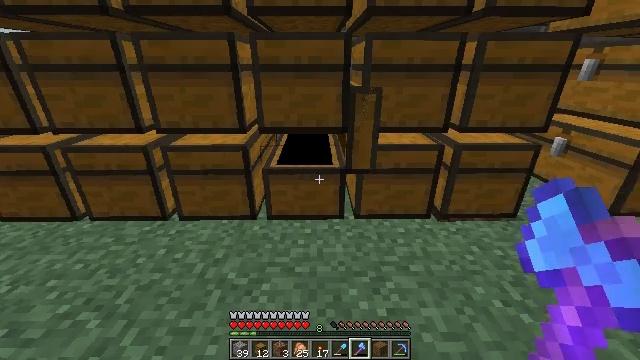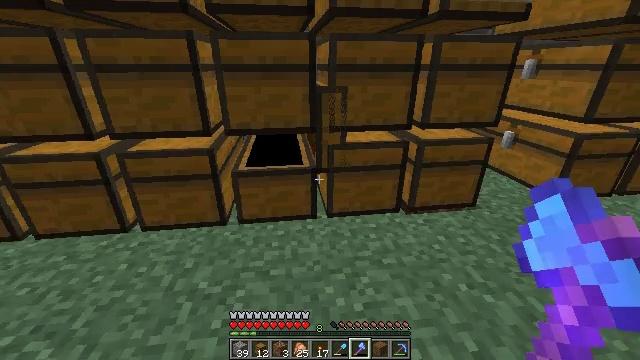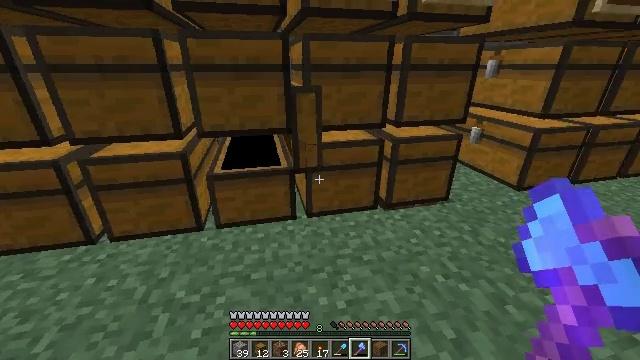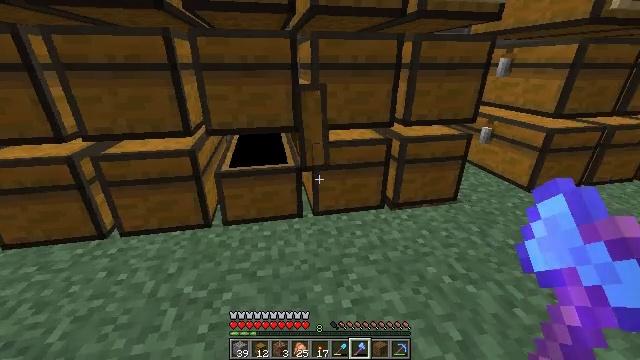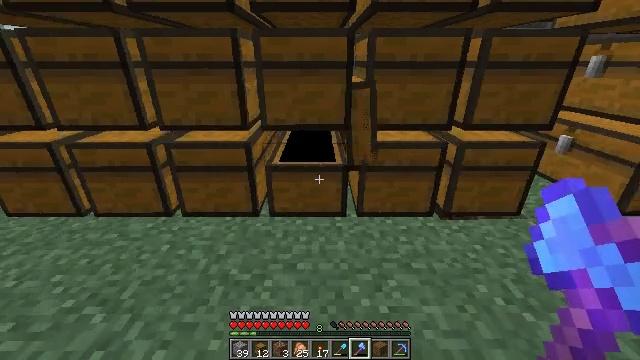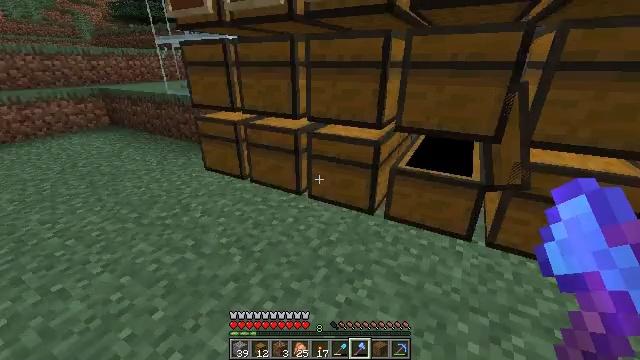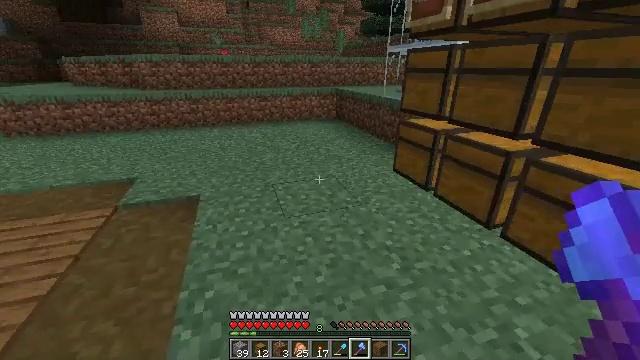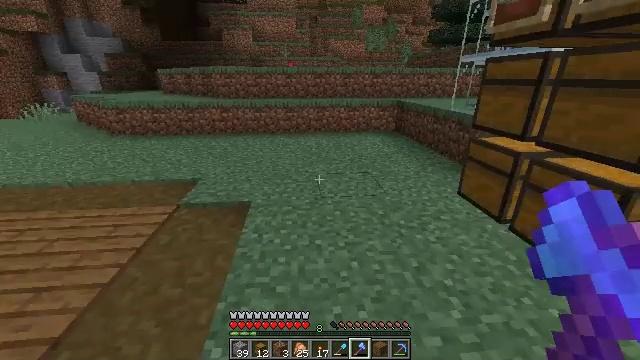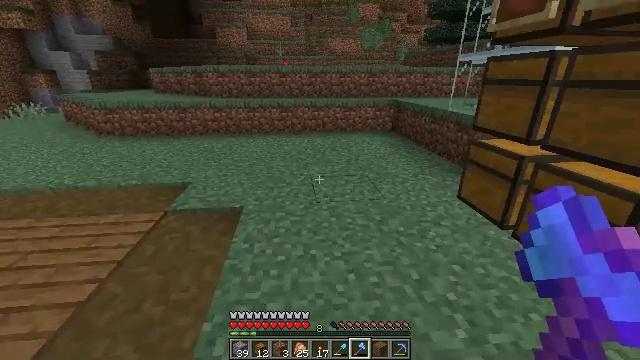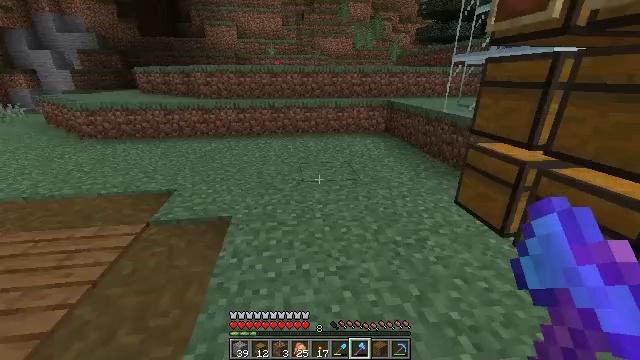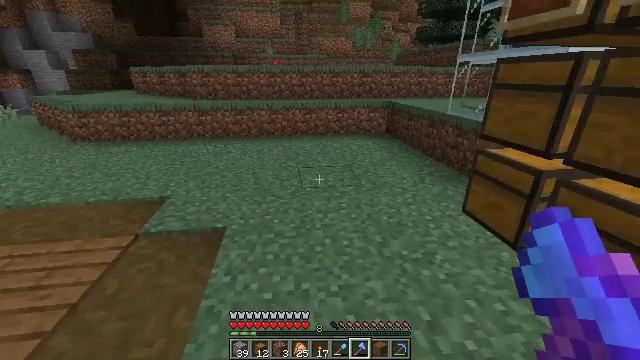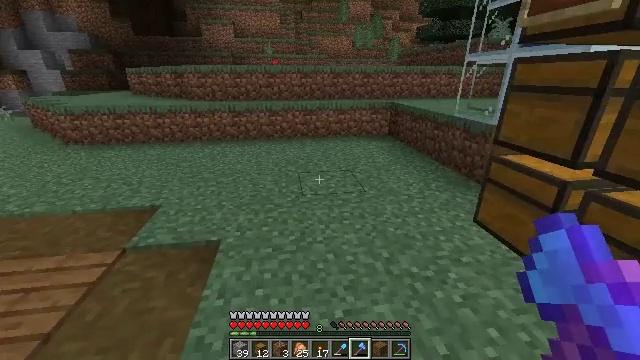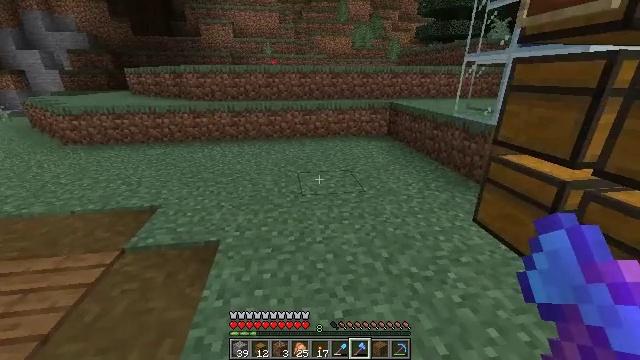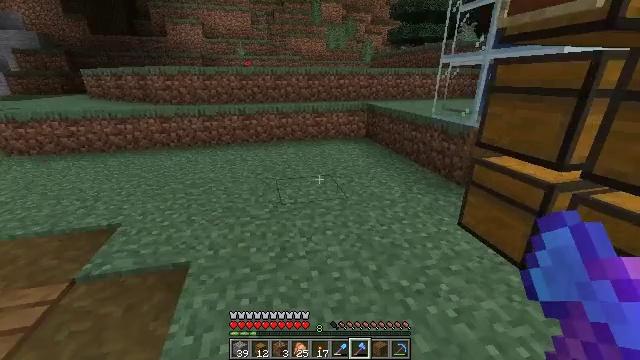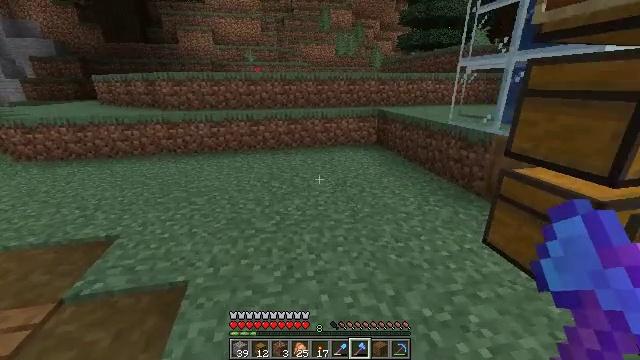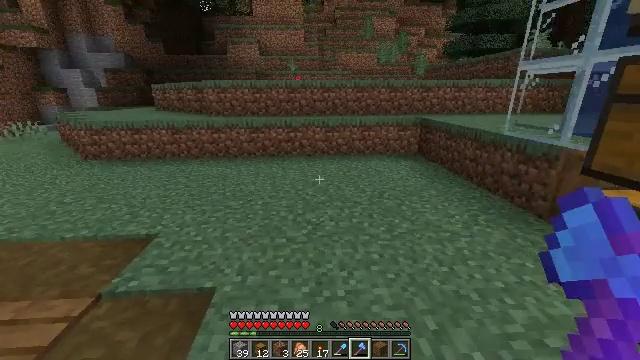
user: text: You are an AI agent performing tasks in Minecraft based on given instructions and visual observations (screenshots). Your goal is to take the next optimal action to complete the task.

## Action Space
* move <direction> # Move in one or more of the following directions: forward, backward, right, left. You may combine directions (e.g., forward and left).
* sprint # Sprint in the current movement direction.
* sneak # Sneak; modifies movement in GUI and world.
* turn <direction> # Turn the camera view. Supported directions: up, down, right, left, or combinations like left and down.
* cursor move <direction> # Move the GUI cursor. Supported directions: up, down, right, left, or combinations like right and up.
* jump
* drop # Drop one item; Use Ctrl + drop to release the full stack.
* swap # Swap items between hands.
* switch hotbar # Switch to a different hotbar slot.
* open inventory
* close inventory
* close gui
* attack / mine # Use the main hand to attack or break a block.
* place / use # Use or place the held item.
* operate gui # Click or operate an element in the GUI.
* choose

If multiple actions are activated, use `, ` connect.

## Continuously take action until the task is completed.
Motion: motion action
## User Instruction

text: Use sand and a furnace to craft glass.
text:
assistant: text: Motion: turn right
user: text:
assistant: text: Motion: turn right
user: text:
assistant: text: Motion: turn left
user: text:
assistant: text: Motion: turn left
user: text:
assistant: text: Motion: turn left
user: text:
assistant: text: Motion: move forward, turn left and up
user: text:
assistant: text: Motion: move forward, turn left and up
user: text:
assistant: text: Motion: move forward
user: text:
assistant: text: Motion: move forward, turn right
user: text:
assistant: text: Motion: move forward
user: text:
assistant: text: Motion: move forward
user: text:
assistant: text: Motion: move forward
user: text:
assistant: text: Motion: move forward, turn right
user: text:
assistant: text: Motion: move forward, sprint, turn left and up
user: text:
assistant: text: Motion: move forward, sprint, turn left and up
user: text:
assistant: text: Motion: move forward, sprint, turn left and up
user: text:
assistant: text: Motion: move forward, sprint, turn left and up
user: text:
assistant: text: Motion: move forward, turn left and up
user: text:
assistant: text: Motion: move forward, turn left
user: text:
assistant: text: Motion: move forward, sprint, turn left
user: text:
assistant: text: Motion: move forward, sprint, turn left
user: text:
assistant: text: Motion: move forward, sprint, turn left
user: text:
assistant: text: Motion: move forward, sprint, turn left and up
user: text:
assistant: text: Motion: move forward, turn left and up
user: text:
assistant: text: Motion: move forward, turn left
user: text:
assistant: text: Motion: move forward, sprint, turn right
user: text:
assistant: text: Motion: move forward, sprint
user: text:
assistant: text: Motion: move forward, sprint
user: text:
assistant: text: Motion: move forward, sprint, turn right
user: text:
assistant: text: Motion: move forward, turn up